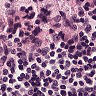
Metastatic tissue present: no